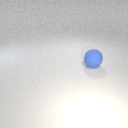
large blue rubber sphere